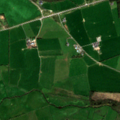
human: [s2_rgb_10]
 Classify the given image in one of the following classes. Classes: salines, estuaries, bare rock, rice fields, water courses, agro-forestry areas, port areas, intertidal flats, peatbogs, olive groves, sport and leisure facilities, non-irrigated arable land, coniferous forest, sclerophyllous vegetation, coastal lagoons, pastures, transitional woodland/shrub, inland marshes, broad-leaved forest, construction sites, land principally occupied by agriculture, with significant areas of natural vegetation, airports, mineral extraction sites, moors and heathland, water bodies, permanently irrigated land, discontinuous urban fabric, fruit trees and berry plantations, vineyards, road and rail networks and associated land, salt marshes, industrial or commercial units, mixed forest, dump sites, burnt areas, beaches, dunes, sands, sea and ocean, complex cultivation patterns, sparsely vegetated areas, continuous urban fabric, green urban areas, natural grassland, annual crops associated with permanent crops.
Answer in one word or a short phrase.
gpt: pastures